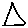
Label: triangle